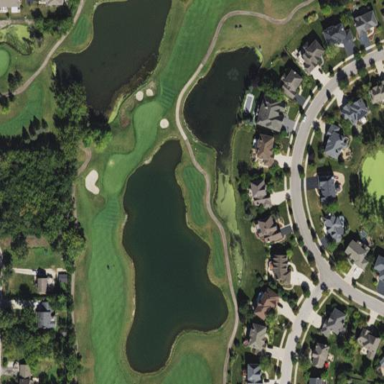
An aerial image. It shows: Picturesque scene of golf course with lateral water hazard.